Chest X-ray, AP view. Patient: 42 years old, sex F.
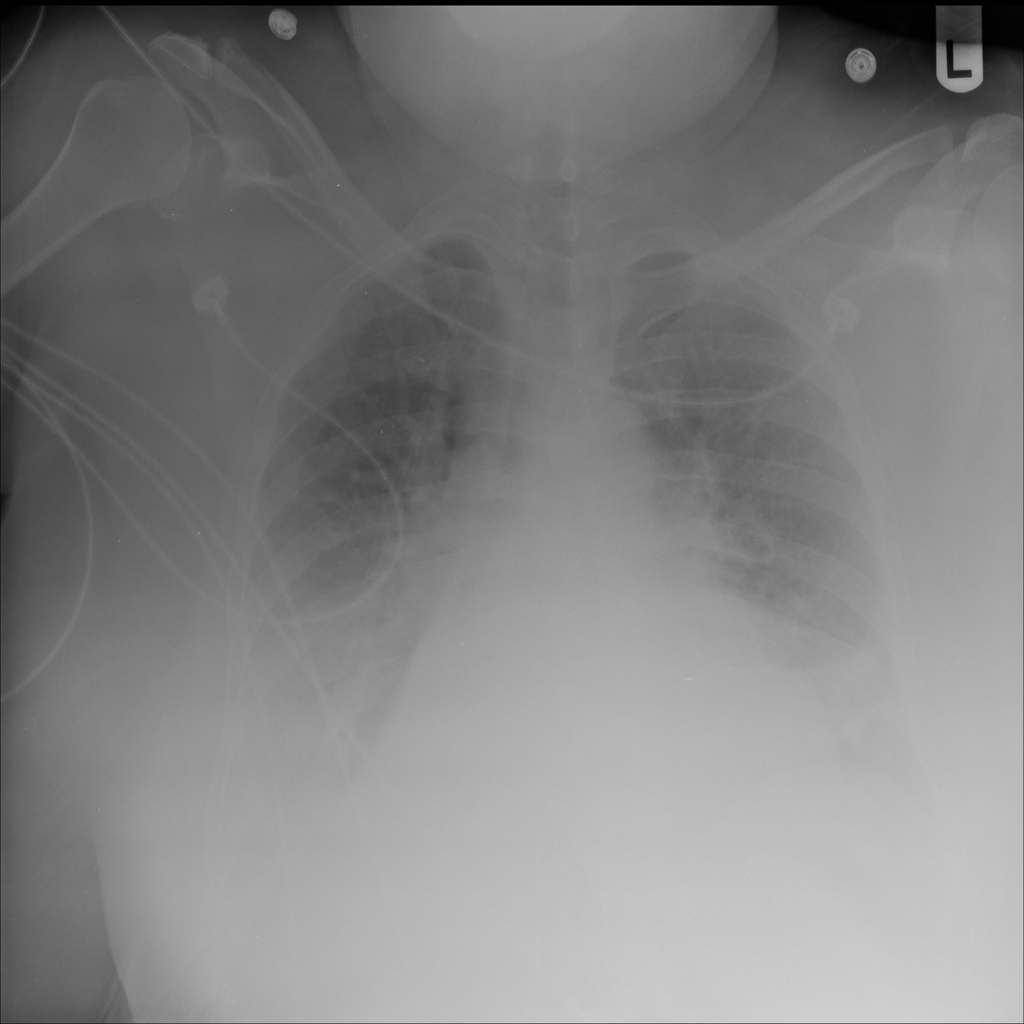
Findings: Atelectasis, Effusion